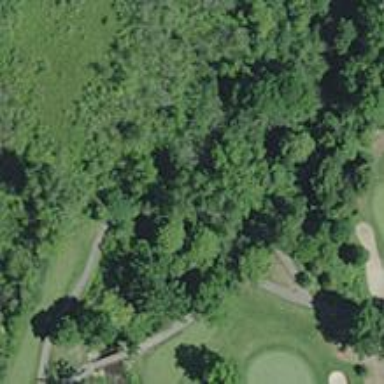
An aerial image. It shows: Path bridge over golf cartpath.